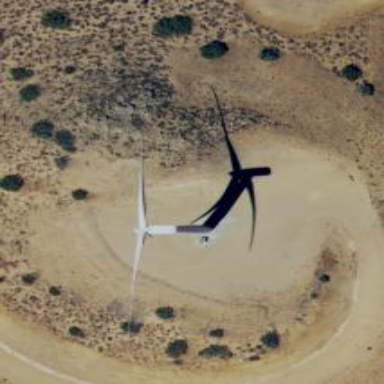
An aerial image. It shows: Wind turbine generator that utilizes wind as its source for generating electricity. It is of the horizontal axis type.